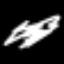
Label: squiggle